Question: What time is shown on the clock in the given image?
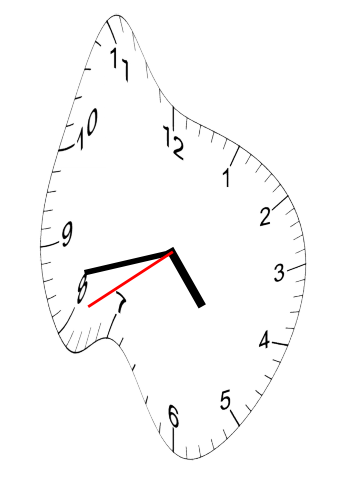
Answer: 04:42:40